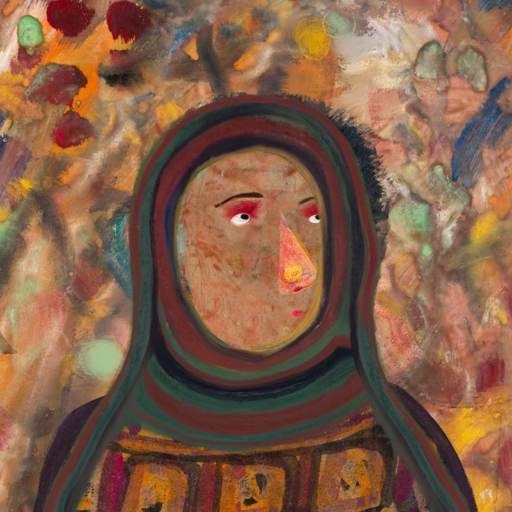
Background: Mother_And_Son_Mother, Head And Neck Side: Orphan, Face Side: Irani, Bust: Doll, Hair Side: Boggyland, Head Accessory: After_Raid_Scarf, Second Necklace: Blank, Necklace: Blank, Baby: Blank